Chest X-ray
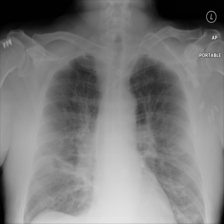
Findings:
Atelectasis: negative
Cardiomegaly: negative
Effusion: negative
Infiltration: positive
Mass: negative
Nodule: negative
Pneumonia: negative
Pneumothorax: negative
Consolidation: negative
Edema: negative
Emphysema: negative
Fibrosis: negative
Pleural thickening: negative
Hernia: negative